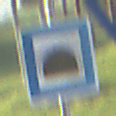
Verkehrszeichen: Tunnel
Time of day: SunriseSunset
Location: Outdoor (Suburban)
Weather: PartlyCloudy
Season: NotSpecified
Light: Natural